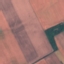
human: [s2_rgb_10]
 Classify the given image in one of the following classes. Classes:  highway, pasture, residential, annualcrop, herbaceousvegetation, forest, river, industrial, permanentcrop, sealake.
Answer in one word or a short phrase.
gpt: AnnualCrop